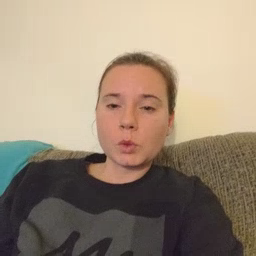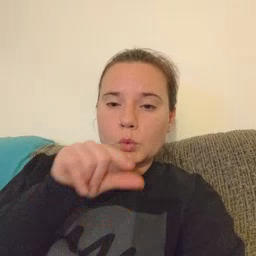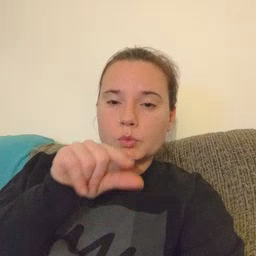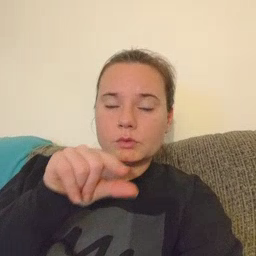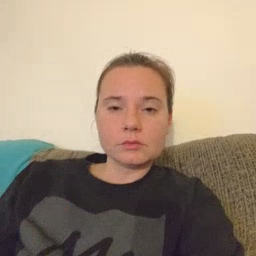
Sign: goose